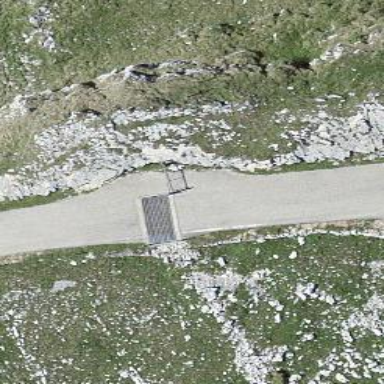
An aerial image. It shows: Cattle grid barrier.